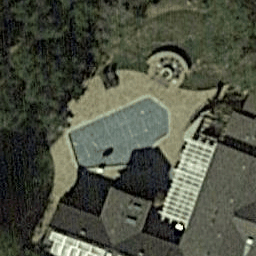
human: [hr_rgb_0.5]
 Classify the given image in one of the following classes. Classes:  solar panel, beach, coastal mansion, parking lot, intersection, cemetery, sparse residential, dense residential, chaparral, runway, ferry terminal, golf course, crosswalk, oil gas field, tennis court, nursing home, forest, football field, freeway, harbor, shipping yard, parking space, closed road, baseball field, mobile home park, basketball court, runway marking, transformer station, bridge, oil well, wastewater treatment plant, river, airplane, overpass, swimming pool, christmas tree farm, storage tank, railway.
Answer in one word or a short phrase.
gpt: swimming pool